Field crop: maize
Growth stage: 2
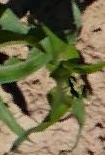
Species: maize